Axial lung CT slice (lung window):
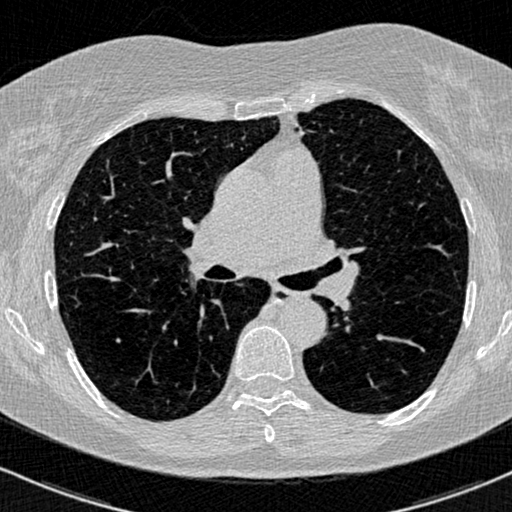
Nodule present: no